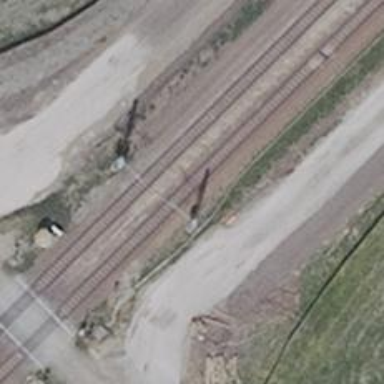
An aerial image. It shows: Railway milestone with catenary mast.